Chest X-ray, PA view. Patient: 51 years old, sex M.
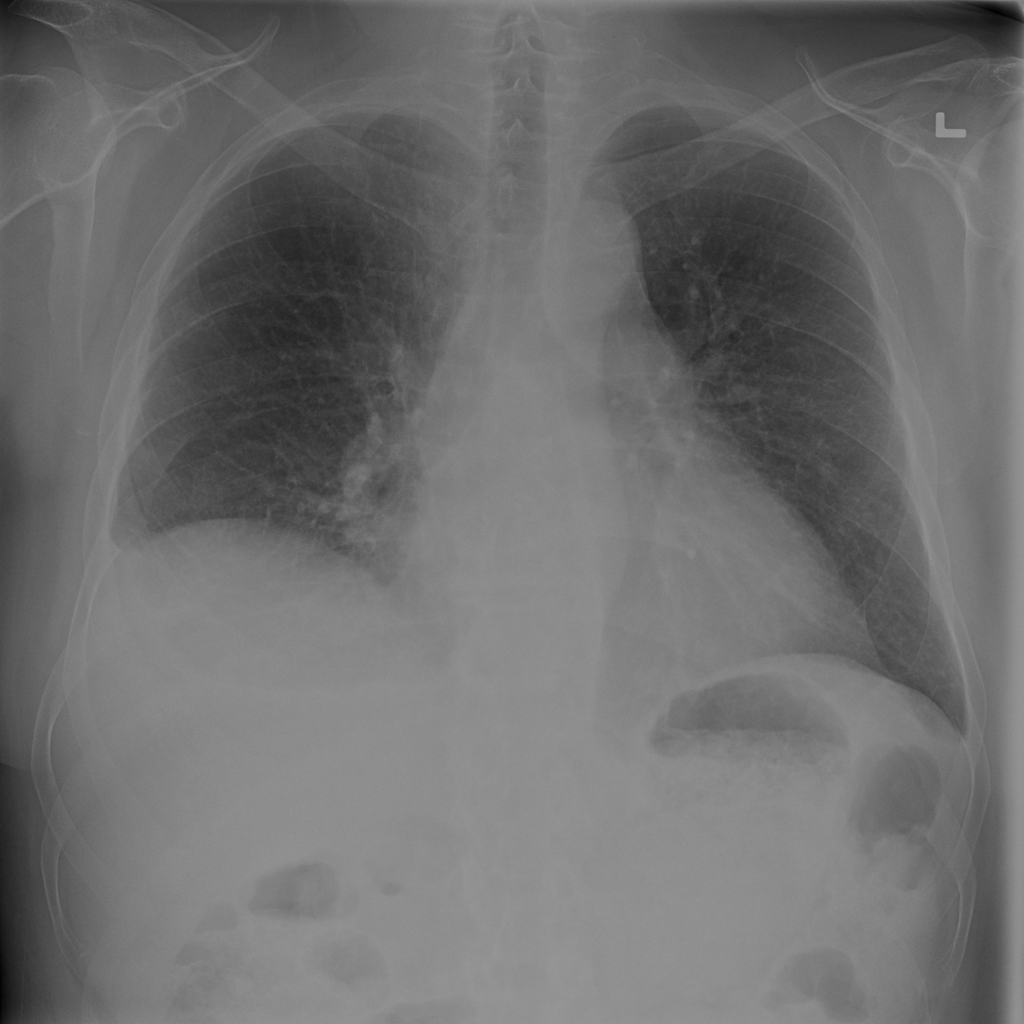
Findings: Effusion